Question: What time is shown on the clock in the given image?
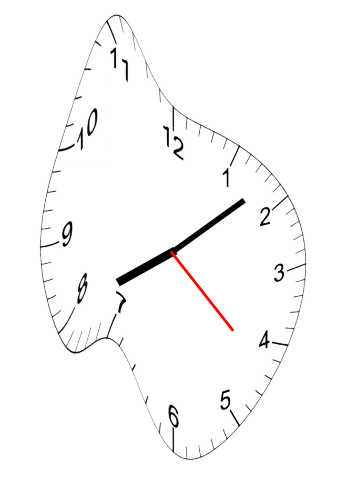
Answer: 08:08:22